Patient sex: F
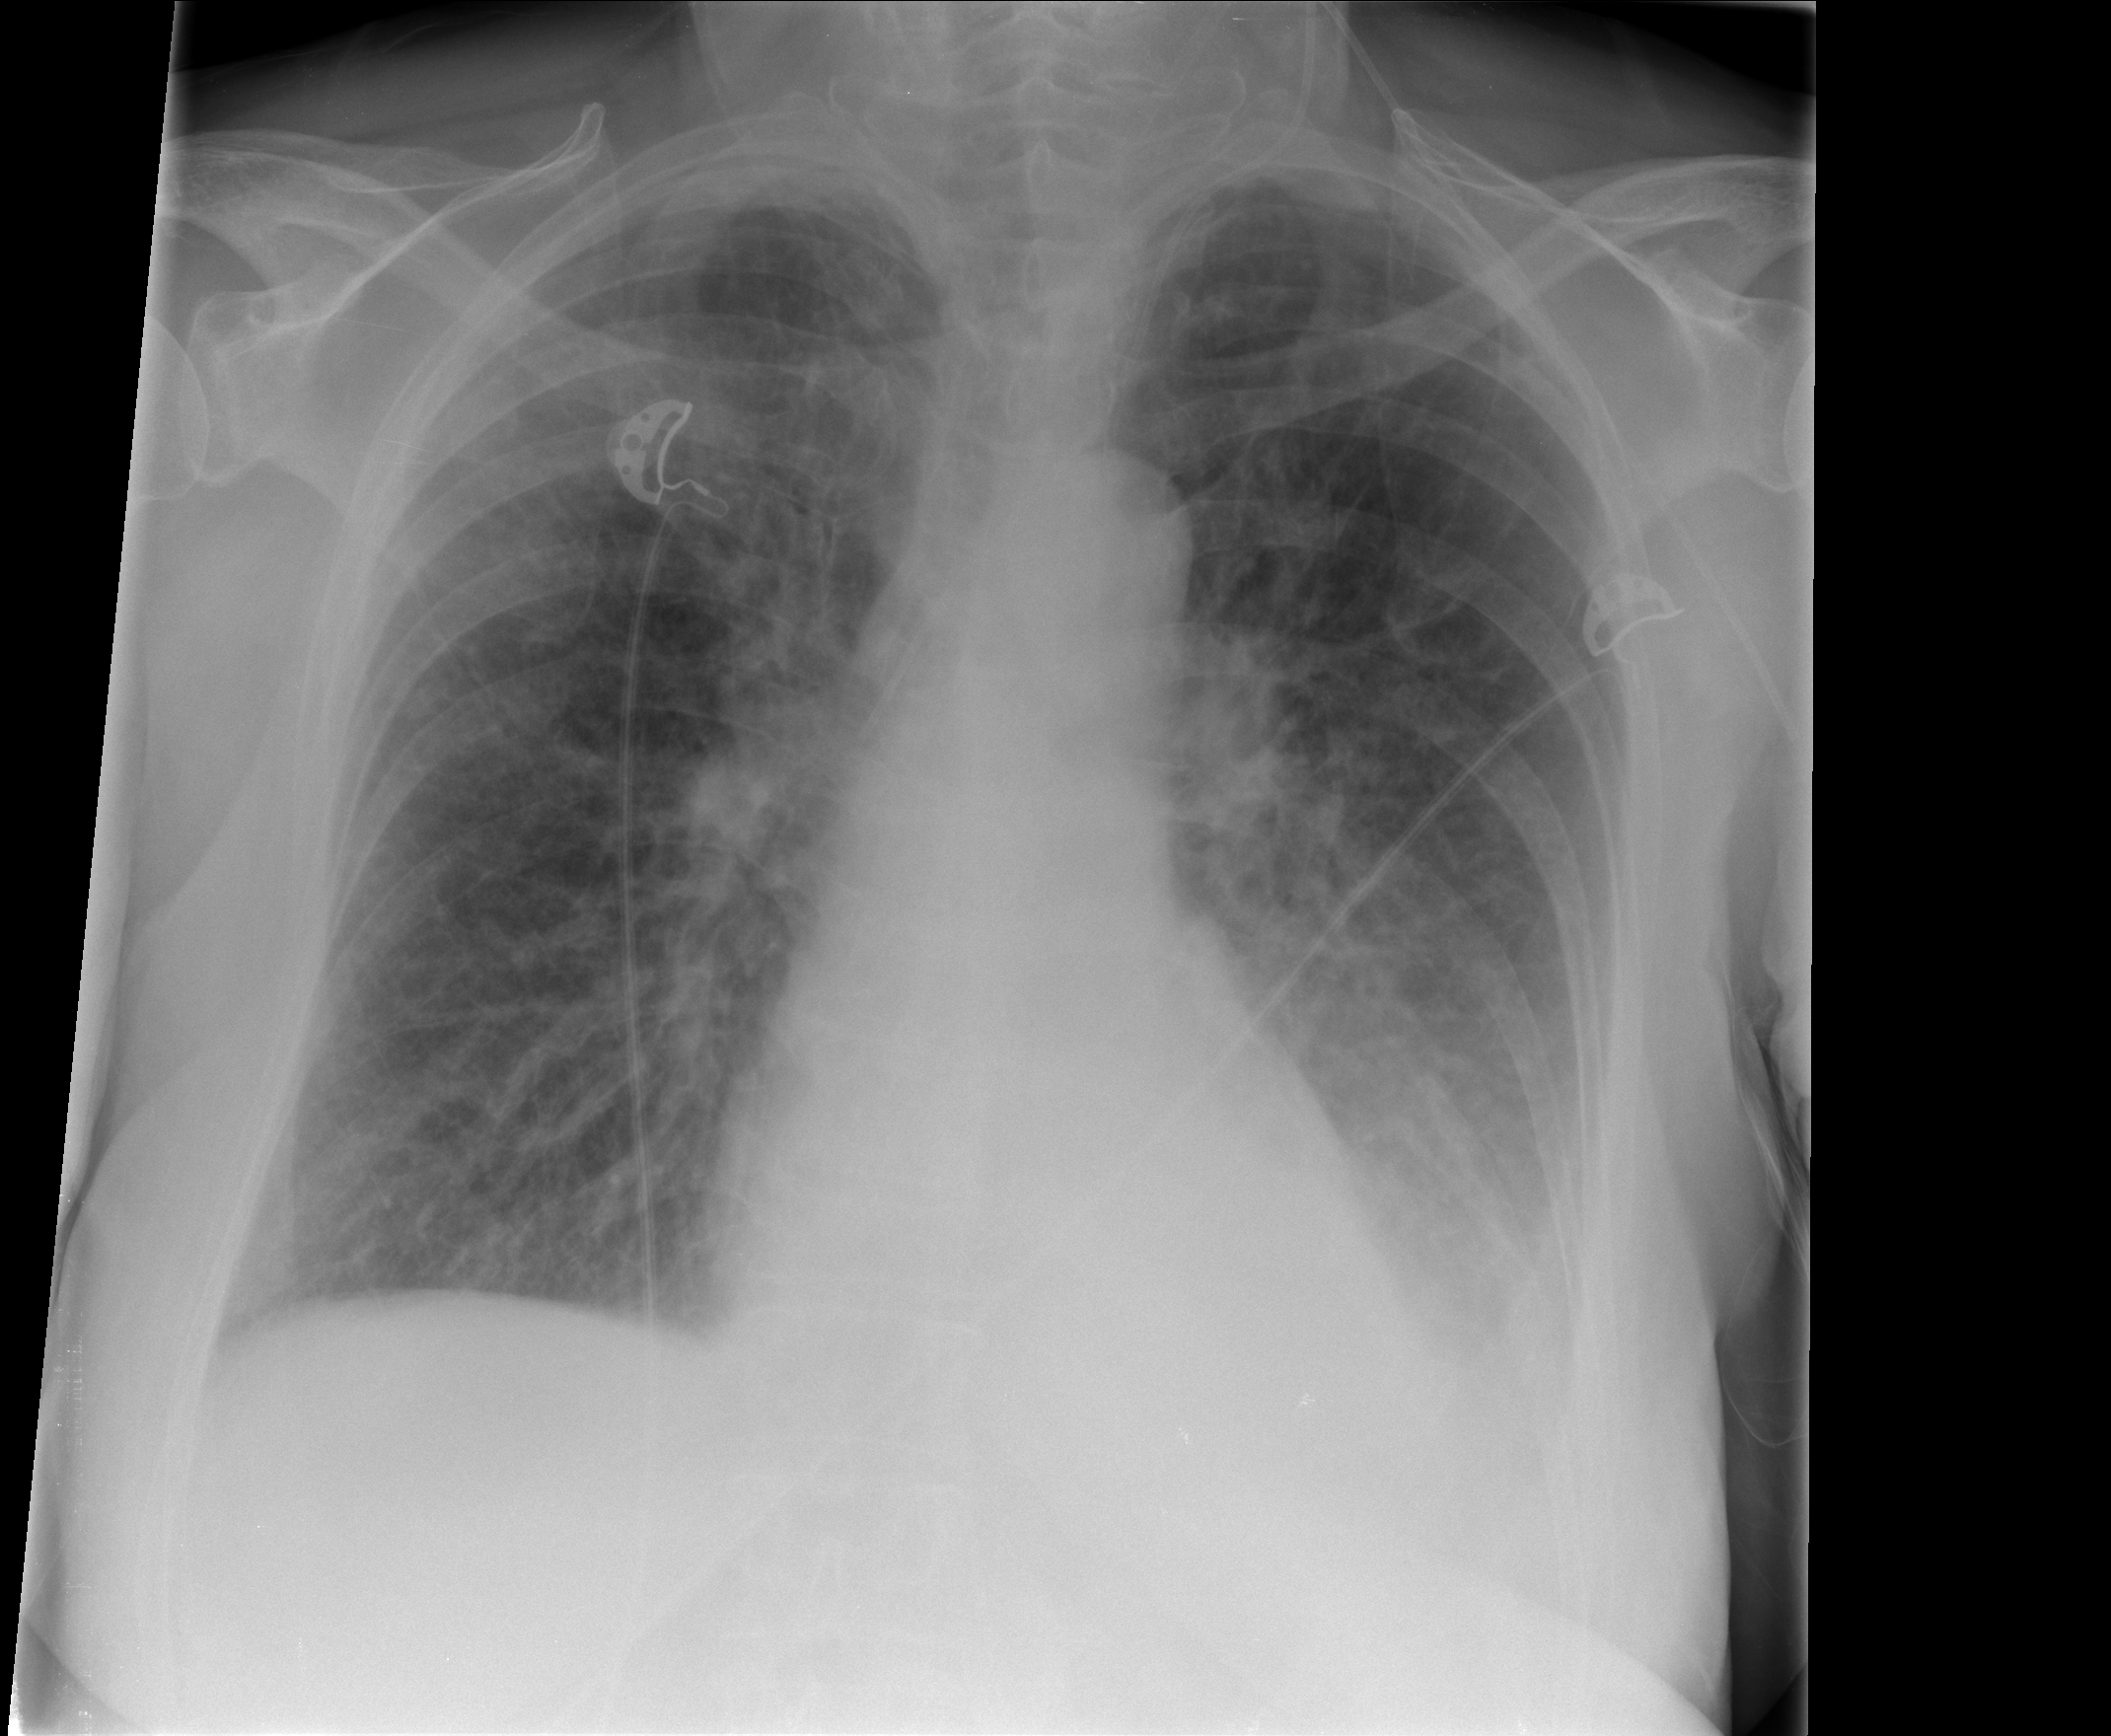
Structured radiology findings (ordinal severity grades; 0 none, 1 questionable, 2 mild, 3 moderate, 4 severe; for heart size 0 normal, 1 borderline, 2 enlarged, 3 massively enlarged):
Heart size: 0
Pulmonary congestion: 2
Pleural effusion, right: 1
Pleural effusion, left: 2
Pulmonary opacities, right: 1
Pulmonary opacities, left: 2
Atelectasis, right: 2
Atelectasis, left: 2